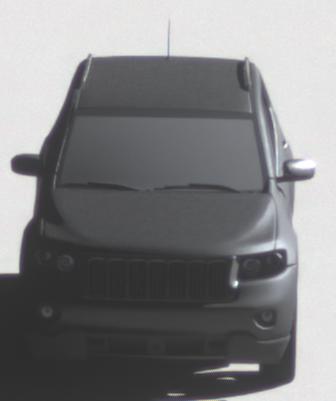
Make: Jeep
Model: Grand Cherokee
Detailed model: WK2
Model produced from: 2010
Model produced until: 2021
Doors: 5
Color: gray
Road condition: dry road
Daytime: morning or afternoon
Contrast: high contrast